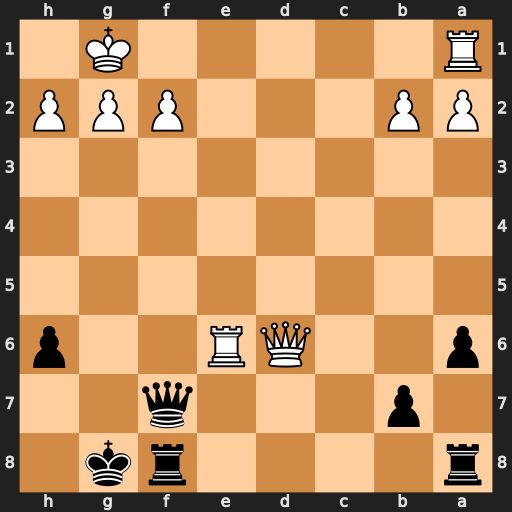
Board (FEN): r4rk1/1p3q2/p2QR2p/8/8/8/PP3PPP/R5K1
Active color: b
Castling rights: -
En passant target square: -
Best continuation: Qxf2+ Kh1 Qf1+ Rxf1 Rxf1#